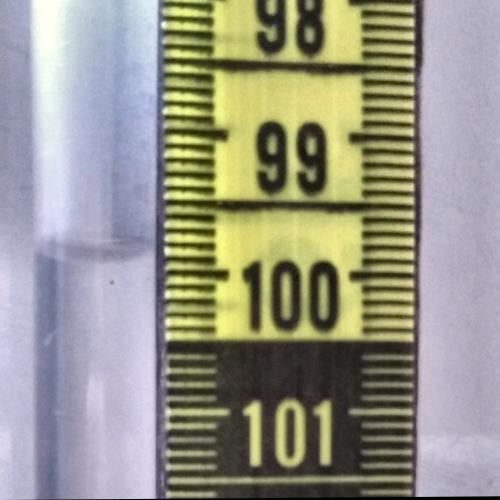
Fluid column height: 99.9 cm